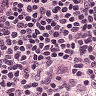
Metastatic tissue present: no